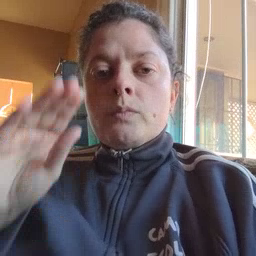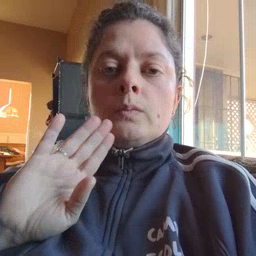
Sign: brown